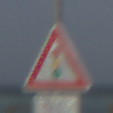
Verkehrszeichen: Lichtzeichenanlage
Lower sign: ZeitangabenMitBeschraenkungAufWochentage2
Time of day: MorningAfternoon
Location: Outdoor (Suburban)
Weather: PartlyCloudy
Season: NotSpecified
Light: Natural